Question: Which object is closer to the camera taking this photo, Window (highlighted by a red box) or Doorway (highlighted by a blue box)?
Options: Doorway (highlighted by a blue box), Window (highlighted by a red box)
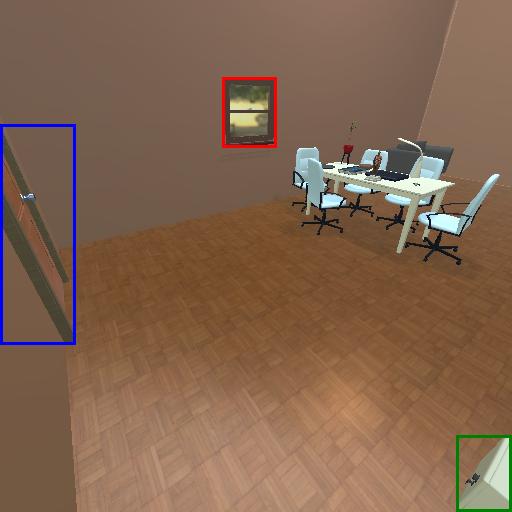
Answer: Doorway (highlighted by a blue box)